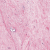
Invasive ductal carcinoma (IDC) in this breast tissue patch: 0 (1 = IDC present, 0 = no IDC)